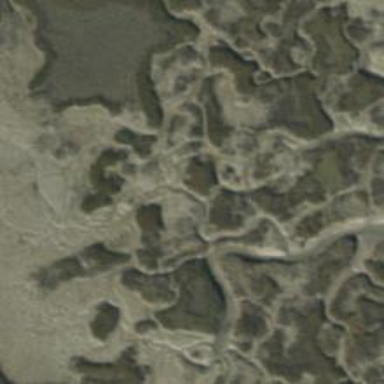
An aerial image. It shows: Saltmarsh wetland area.